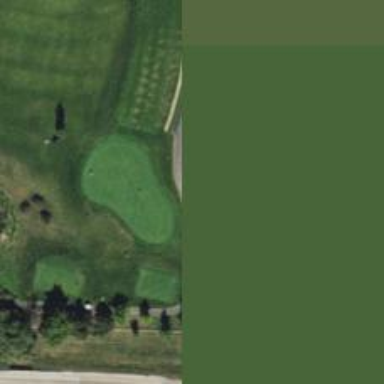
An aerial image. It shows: Service road designated as golf cart path.